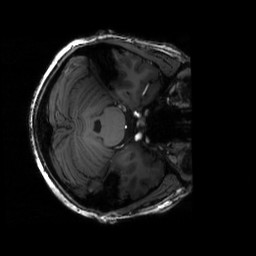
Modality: T1w
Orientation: axial
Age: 28
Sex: female
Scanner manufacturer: siemens
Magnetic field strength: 6.98 T
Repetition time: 3 s
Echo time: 0.00388 s